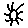
Label: sun